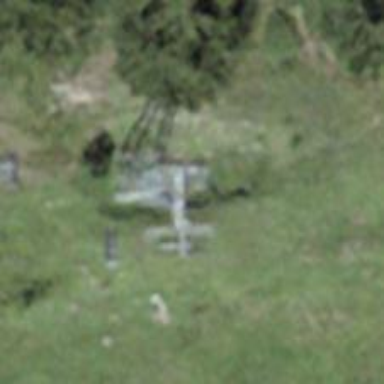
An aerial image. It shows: Pylon used for aerialway.